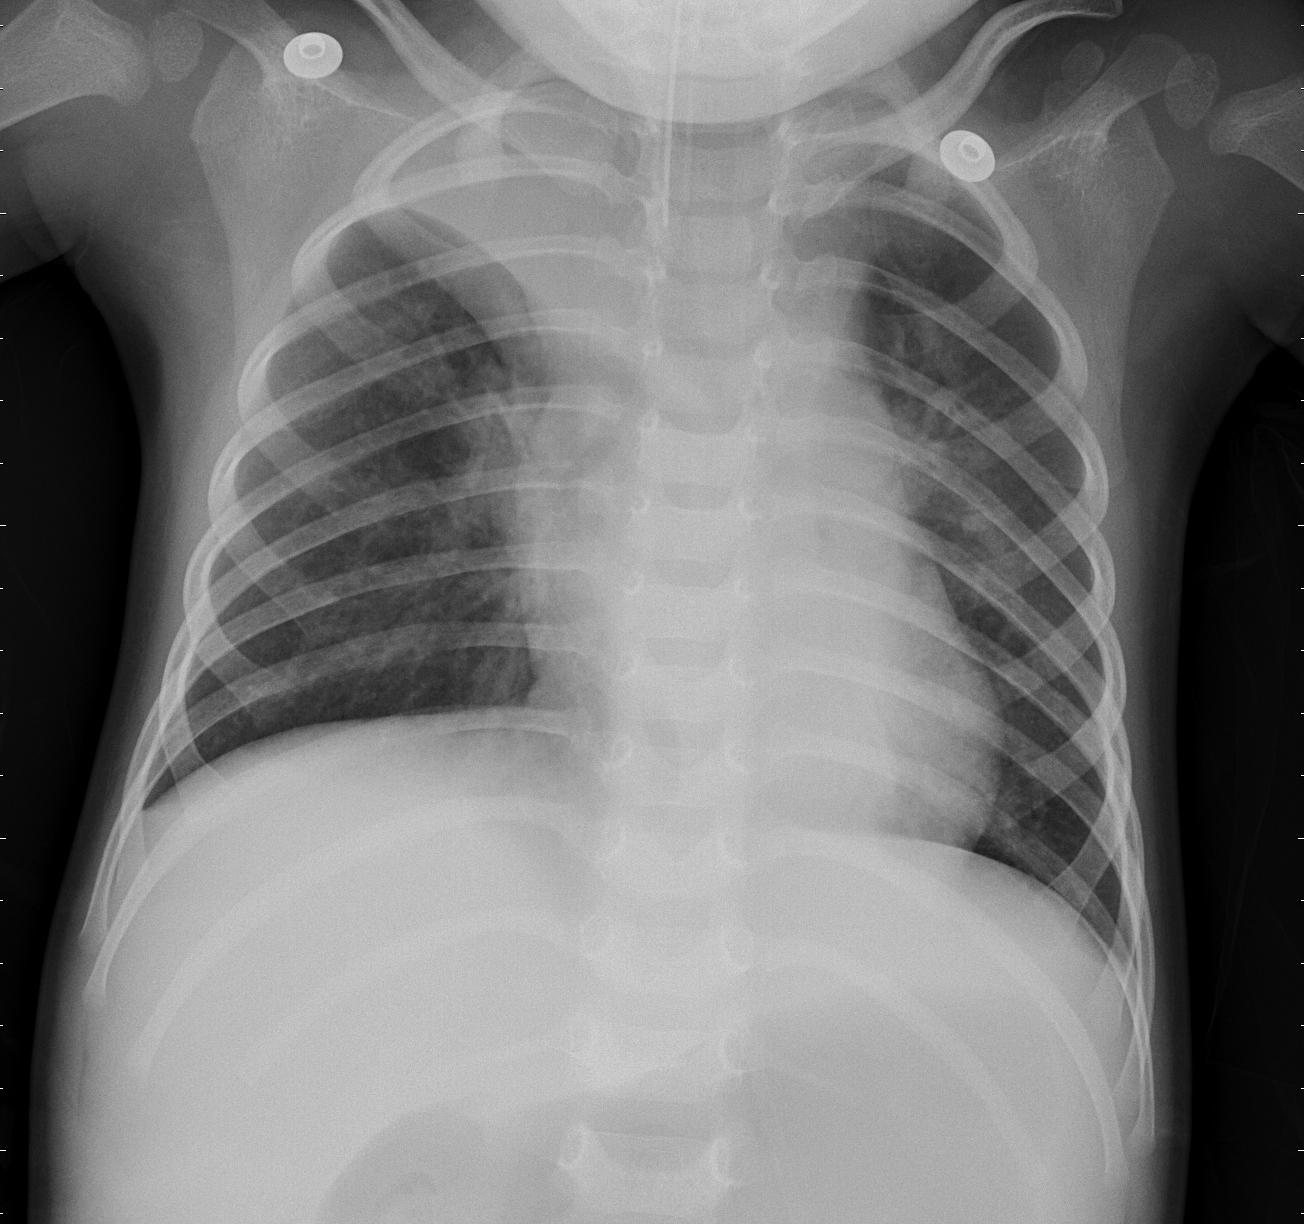
Diagnosis: PNEUMONIA